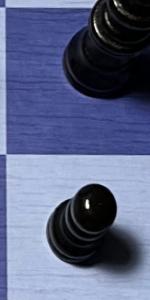
Label: Pawn_Black